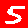
Digit: 5